Aerial crown-view tile of a tropical tree (Barro Colorado Island, Panama), acquired 20250317:
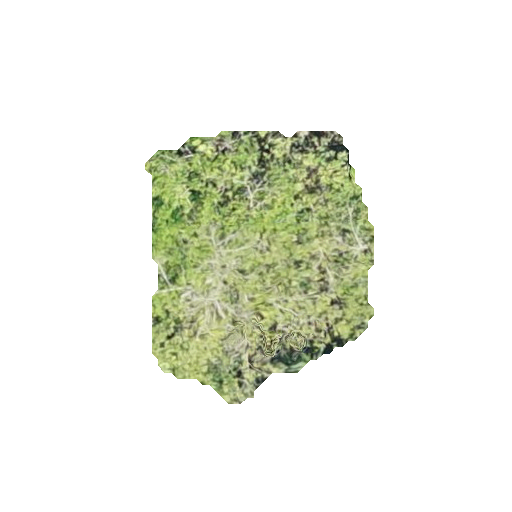
Species: Apeiba membranacea
GBIF accepted scientific name: Apeiba membranacea
Crown area: 73.515 m²